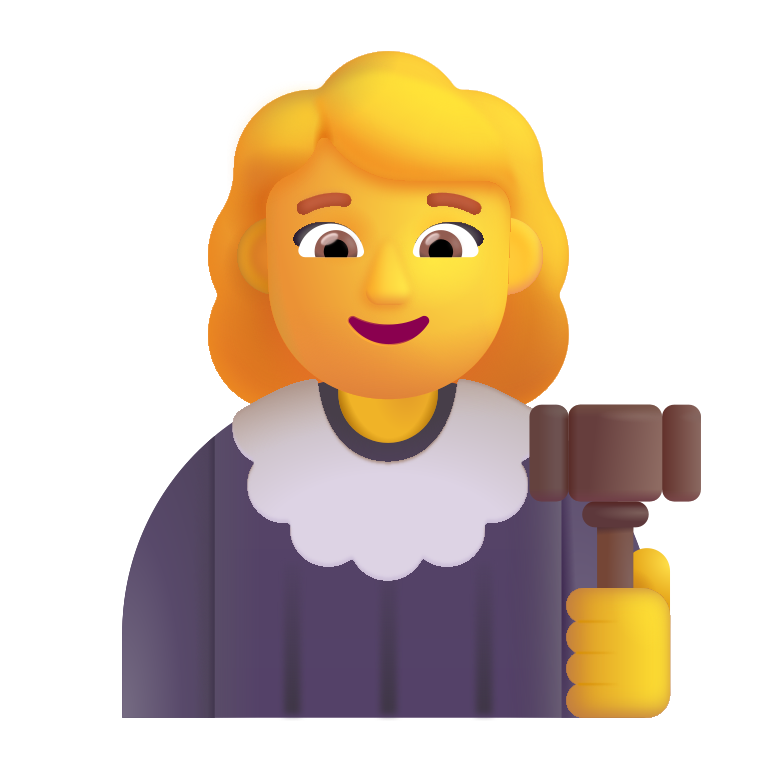
woman judge color default